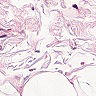
Metastatic tissue present: no